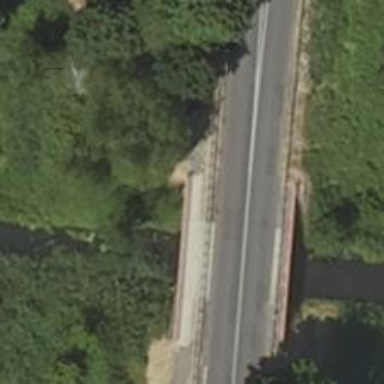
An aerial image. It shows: Concrete bridge over path.